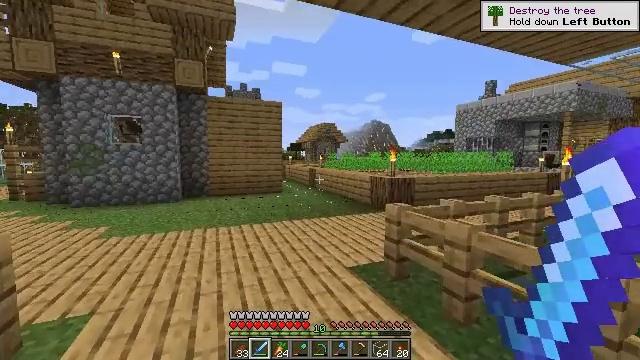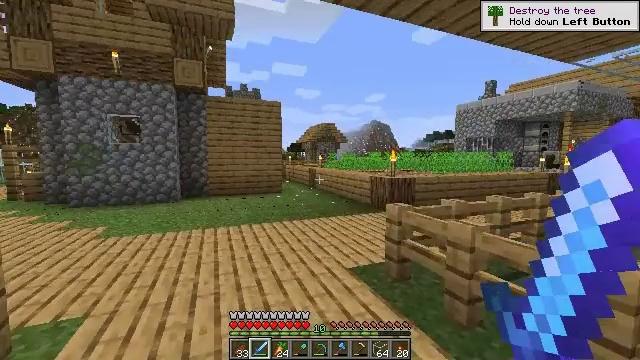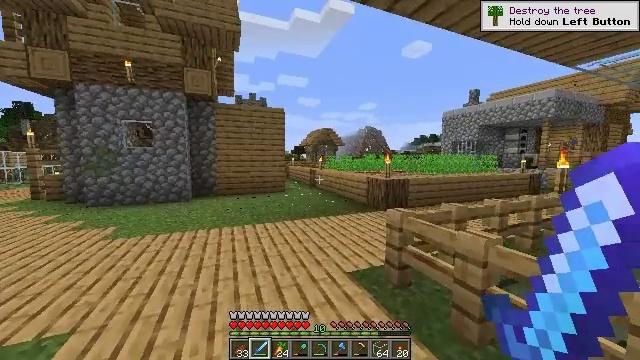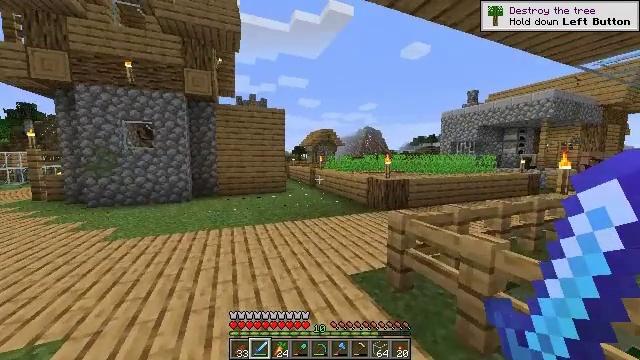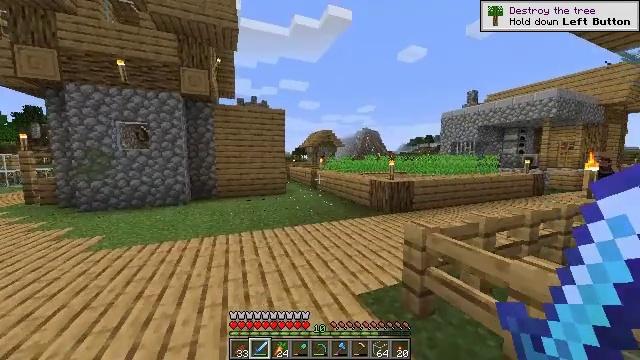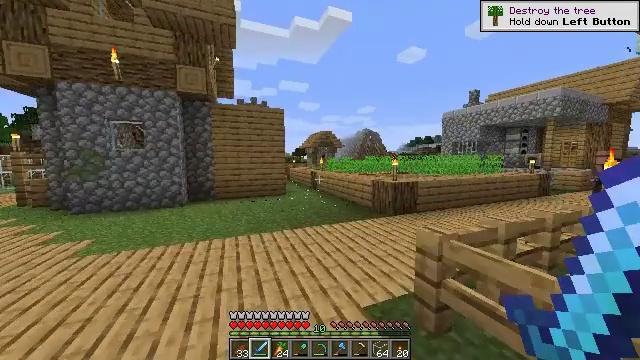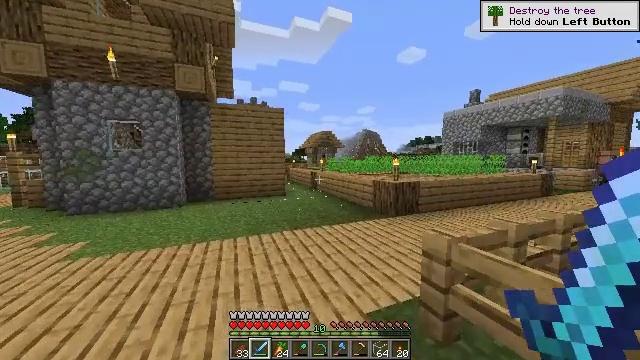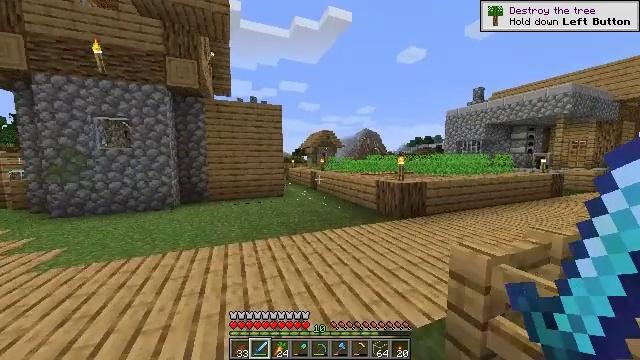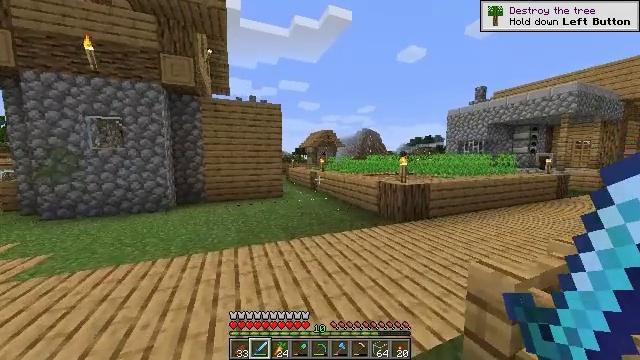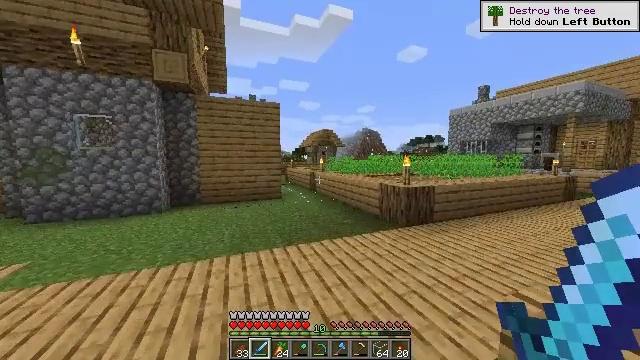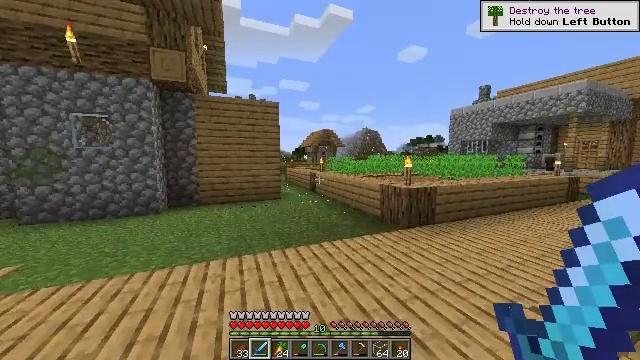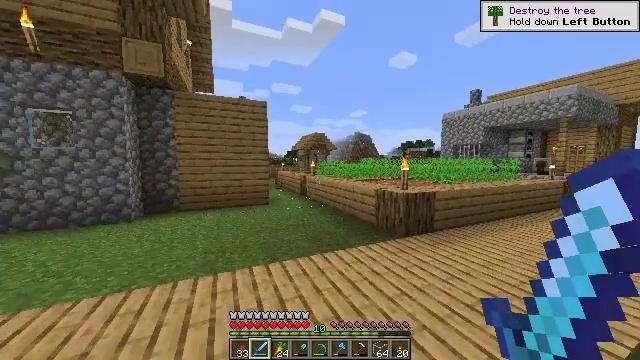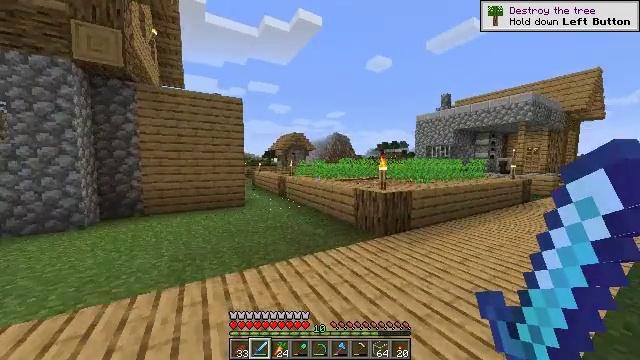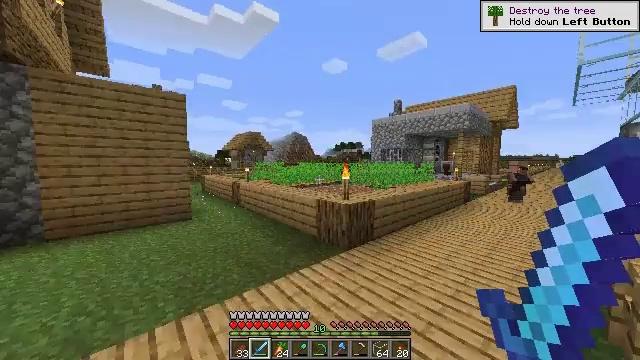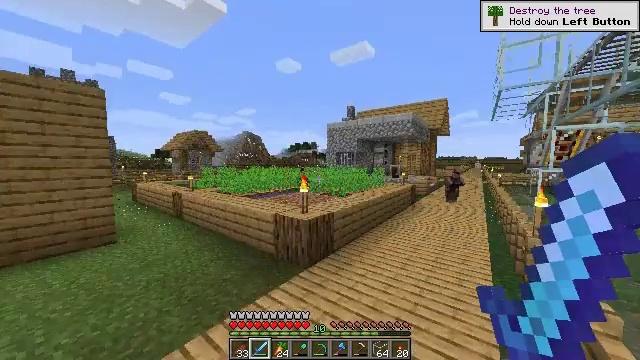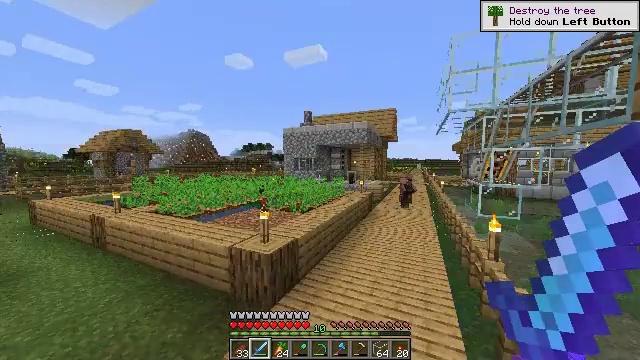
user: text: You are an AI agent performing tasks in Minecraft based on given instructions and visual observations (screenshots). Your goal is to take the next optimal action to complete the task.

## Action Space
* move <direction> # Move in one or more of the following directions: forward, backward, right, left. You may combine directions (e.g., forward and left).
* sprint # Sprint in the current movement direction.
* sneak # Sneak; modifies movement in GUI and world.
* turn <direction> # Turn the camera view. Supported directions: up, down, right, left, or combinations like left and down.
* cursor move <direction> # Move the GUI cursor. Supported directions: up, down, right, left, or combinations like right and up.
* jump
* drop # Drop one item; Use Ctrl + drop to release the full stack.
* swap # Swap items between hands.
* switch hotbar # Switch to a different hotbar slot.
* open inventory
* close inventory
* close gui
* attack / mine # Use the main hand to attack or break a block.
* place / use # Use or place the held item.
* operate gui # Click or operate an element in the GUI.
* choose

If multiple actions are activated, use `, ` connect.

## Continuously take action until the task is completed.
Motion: motion action
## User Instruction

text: craft item air
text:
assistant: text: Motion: move forward, sprint
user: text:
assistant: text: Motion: move forward, sprint
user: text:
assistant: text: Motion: move forward, sprint
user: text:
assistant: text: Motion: move forward
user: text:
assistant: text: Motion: move forward
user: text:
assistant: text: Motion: move forward, sprint
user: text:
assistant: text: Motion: move forward, sprint
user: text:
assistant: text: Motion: move forward, sprint
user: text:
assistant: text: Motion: move forward, sprint
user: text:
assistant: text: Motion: move forward, sprint
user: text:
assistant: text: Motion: move forward, sprint, turn right
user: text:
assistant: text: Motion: move forward, sprint, turn right
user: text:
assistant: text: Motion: move forward, turn right, jump
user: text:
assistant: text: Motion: move forward, turn right, jump
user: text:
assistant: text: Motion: move forward, turn right, jump
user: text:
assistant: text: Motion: move forward, turn right, jump
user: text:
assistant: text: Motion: move forward, turn right, jump
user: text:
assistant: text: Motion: move forward, turn right, jump
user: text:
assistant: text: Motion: move forward, turn right, jump
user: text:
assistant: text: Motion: move forward, turn right, jump
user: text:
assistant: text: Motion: move forward, turn right, jump
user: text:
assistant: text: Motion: move forward, turn right, jump
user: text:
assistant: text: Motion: move forward, sprint, jump
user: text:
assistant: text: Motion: move forward, sprint, jump
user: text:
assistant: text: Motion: move forward, sprint, jump
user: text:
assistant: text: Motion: move forward, sprint, turn right, jump
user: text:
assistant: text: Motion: move forward, sprint, turn right, jump
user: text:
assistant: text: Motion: move forward, jump
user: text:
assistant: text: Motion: move forward
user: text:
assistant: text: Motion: move forward